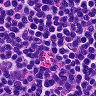
Metastatic tissue present: no